Field crop: maize
Growth stage: 2
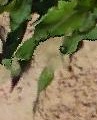
Species: maize